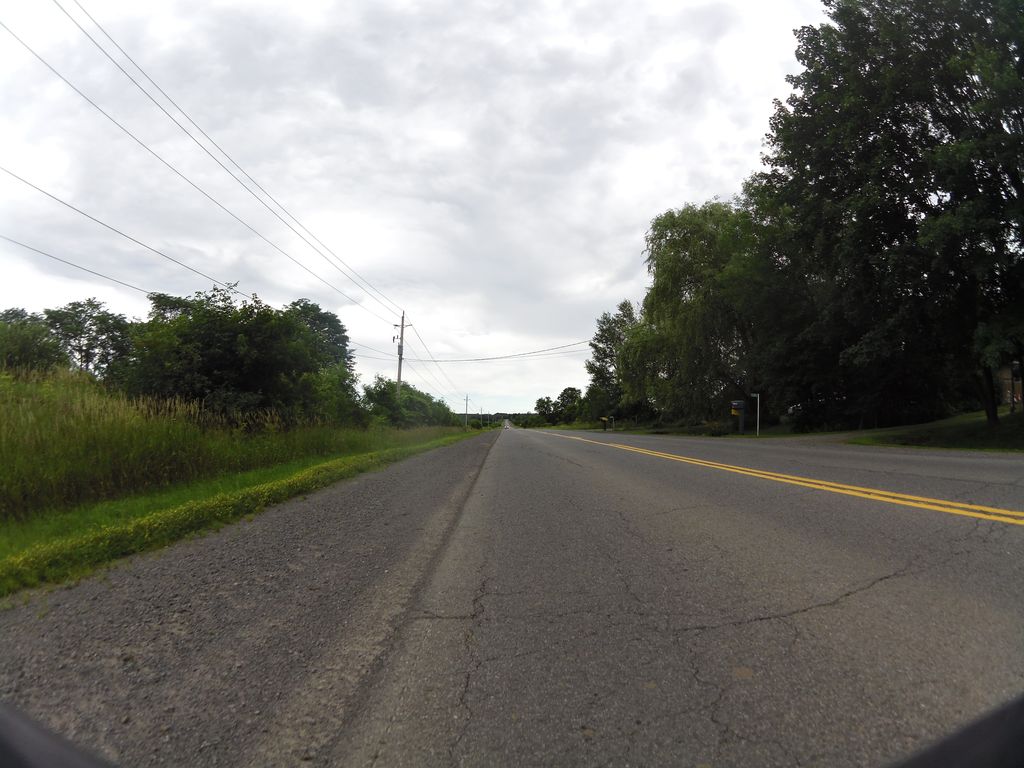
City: ottawa-gatineau